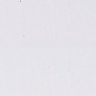
Metastatic tissue present: no